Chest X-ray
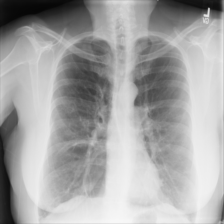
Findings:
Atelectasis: negative
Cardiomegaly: negative
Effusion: negative
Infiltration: negative
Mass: negative
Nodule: negative
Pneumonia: negative
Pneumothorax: positive
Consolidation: negative
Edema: negative
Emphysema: negative
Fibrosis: negative
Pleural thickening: negative
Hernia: negative